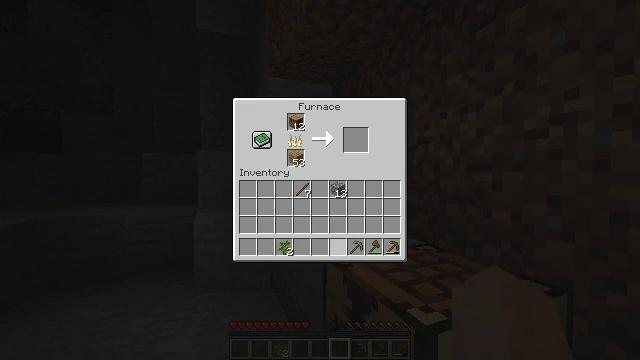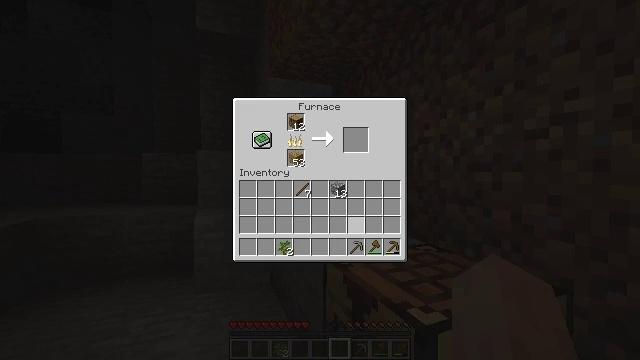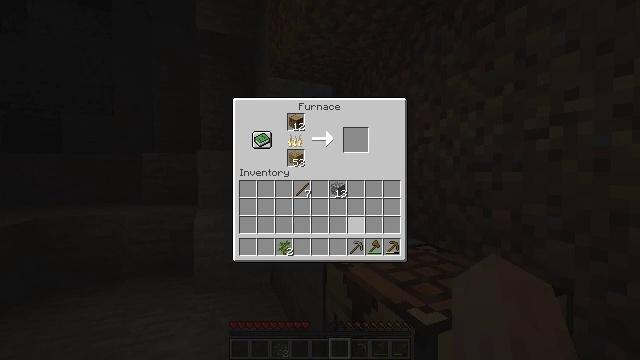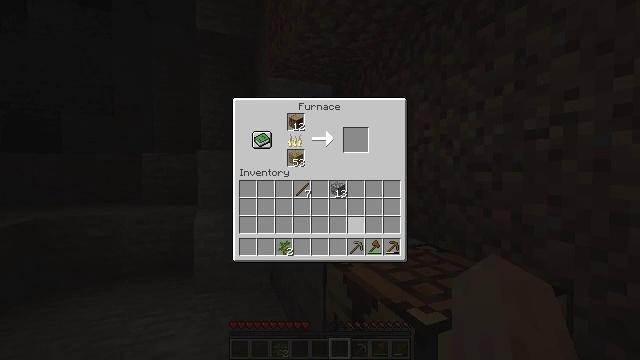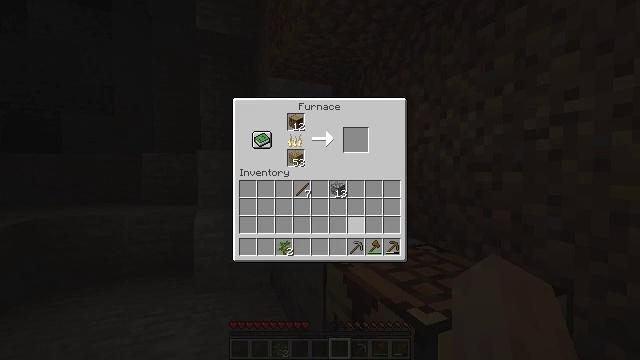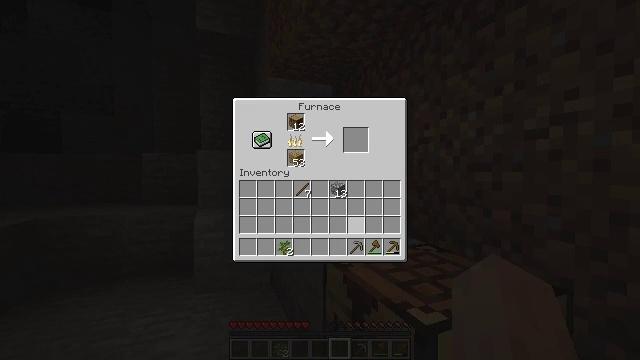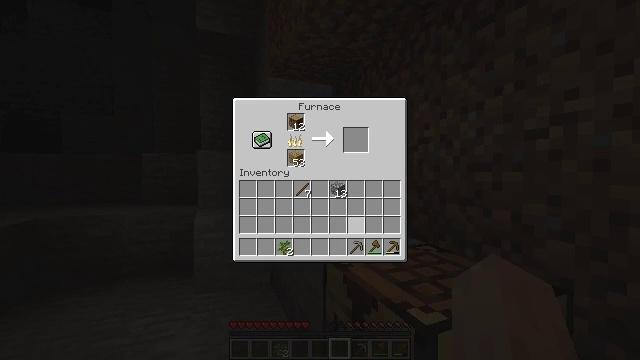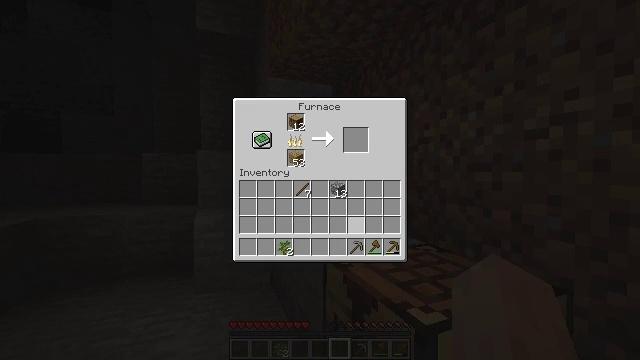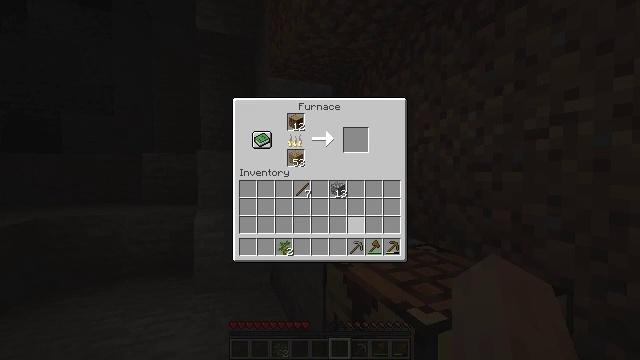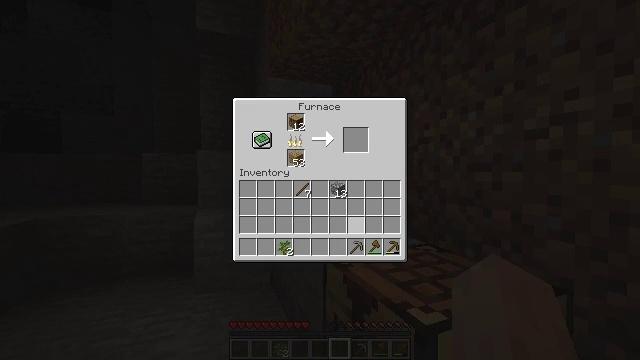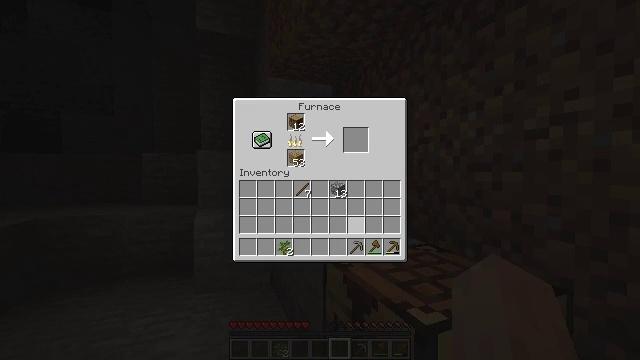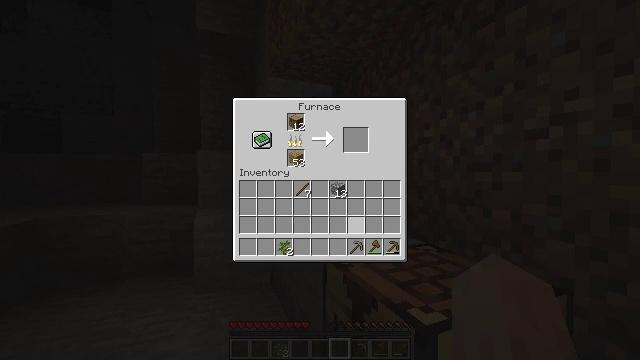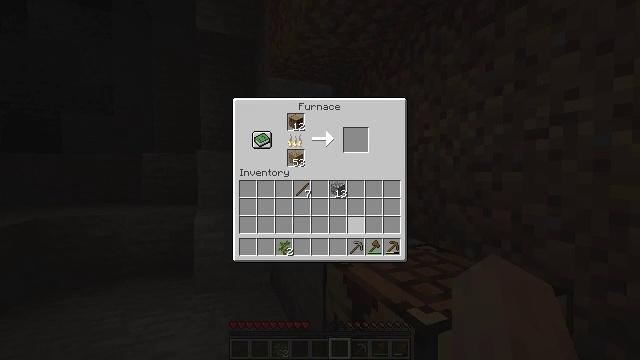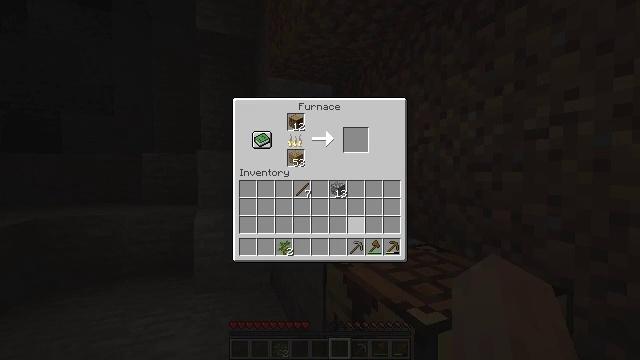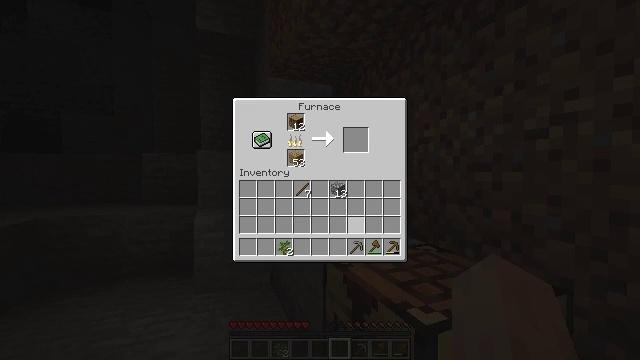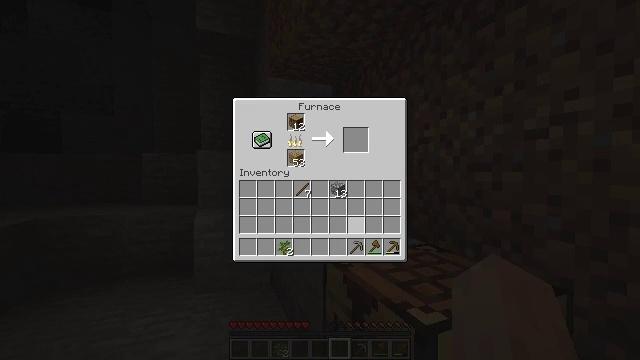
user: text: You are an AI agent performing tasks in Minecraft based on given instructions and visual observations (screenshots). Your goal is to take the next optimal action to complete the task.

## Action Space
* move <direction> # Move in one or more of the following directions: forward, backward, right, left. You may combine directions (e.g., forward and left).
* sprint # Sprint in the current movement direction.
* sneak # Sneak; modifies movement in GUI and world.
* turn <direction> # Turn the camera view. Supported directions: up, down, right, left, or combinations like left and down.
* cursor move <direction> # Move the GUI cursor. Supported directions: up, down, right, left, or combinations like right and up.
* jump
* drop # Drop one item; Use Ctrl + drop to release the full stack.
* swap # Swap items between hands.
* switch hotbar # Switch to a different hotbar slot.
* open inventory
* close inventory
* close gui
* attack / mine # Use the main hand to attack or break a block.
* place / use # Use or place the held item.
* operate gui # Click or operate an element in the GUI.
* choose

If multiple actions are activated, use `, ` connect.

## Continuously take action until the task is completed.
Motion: motion action
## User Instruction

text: Use logs and furnace to produce charcoal.
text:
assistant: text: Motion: sneak, cursor move right and up
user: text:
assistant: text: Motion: sneak, cursor move up
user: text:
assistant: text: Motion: sneak
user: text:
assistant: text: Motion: sneak
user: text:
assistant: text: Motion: no_op
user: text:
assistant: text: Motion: no_op
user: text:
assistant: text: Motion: no_op
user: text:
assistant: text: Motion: no_op
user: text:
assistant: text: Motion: no_op
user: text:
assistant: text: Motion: no_op
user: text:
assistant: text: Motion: no_op
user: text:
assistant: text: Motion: no_op
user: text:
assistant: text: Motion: no_op
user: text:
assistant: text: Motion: no_op
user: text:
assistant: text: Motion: no_op
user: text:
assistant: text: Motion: no_op
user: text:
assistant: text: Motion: no_op
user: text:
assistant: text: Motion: no_op
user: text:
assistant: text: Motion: no_op
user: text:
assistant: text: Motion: no_op
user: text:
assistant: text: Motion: no_op
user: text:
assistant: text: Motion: no_op
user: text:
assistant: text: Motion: no_op
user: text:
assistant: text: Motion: no_op
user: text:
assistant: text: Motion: no_op
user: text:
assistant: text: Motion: no_op
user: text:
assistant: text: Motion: no_op
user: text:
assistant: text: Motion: no_op
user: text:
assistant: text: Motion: no_op
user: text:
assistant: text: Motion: no_op